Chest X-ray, PA view. Patient: 73 years old, sex F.
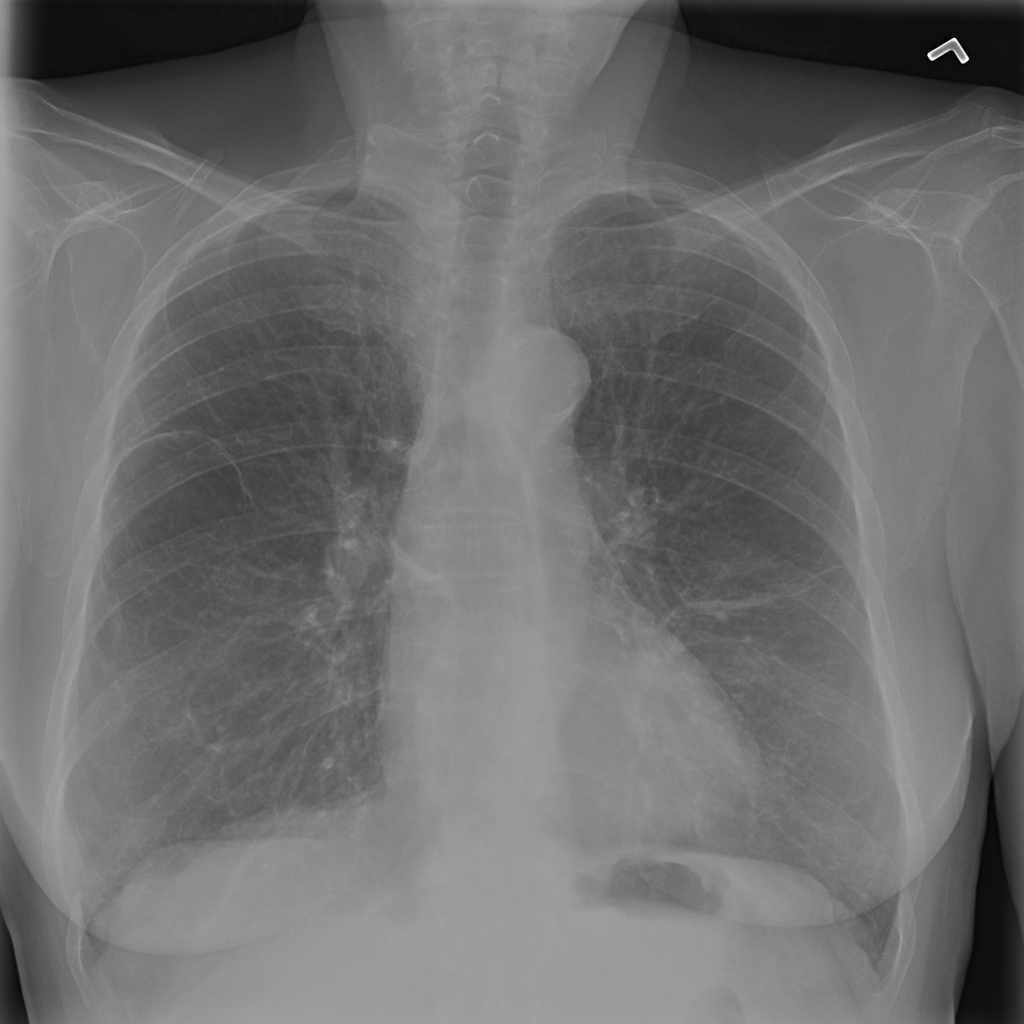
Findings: No Finding